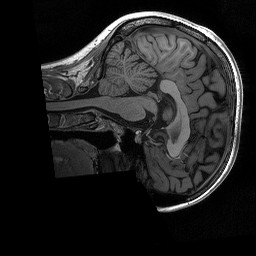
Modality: T1w
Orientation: sagittal
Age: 26
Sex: female
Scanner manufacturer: siemens
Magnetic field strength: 3 T
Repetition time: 2.3 s
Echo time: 0.00298 s